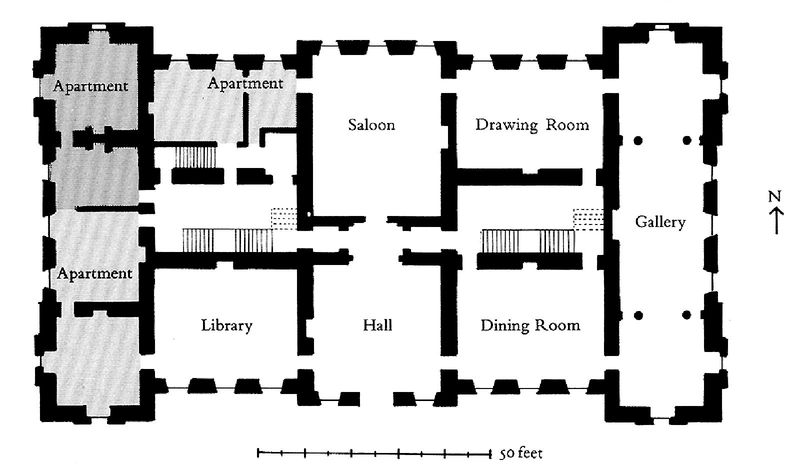
Titel: Worcestershire, Hagley Hall
Künstler: Sanderson Miller
Standort: (GB Worcestershire) (EU - GB - Worcestershire)
Schlagwörter: weiß, fenster, grau, schwarz, skizze, zeichnung, zimmer, gebäude, haus, architektur, norden, england, treppe, treppen, salon, wohnung, esszimmer, stufen, galerie, halle, aufsicht, wände, palast, hall, flur, räume, villa, karte, anwesen, plan, herrenhaus, bibliothek, englisch, legende, palace, gallerie, grundriss, massstab, aufriss, bauzeichnung, bauplan, lageplan, skala, himmelsrichtung, genordet, kompass, nord, großbritannien, saloon, nordpfeil, trppen, großbrittanien, n, feet, gallery, apartment, dining room, library, drawing room, 50 feet, galleriy